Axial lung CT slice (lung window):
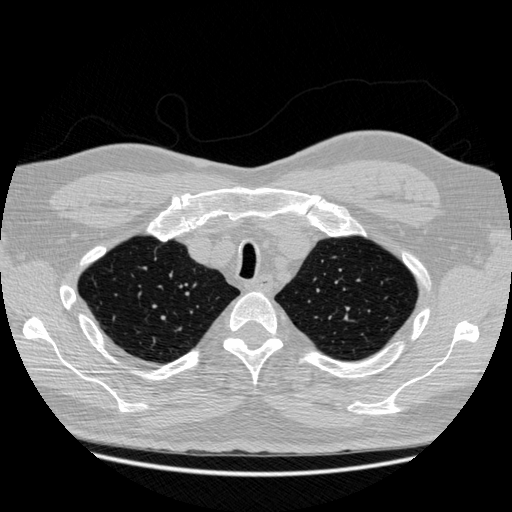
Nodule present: no